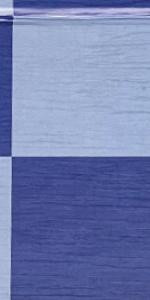
Label: Empty